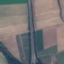
Land use / land cover class: Highway